Question: I have this code to build my plot
here is merged1.data
> structure(list(time = c(1391525413022, 1391525438998, 1391525440903,
1391525446466, 1391525451770, 1391525456050, 1391525472635, 1391525489437,
1391525502903, 1391525512793, 1391525524136, 1391525549132, 1391525562656,
1391525570842, 1391525578937, 1391525603513, 1391525858760, 1391525988388,
1391525991792, 1391526065759), time_print = structure(c(<PHONE>,
<PHONE>, <PHONE>, <PHONE>, <PHONE>, <PHONE>, <PHONE>,
<PHONE>, <PHONE>, <PHONE>, <PHONE>, <PHONE>, <PHONE>,
<PHONE>, <PHONE>, <PHONE>, <PHONE>, <PHONE>, <PHONE>,
<PHONE>), class = c("POSIXct", "POSIXt"), tzone = ""), elapsed = c(2016,
1830, 2494, 2717, 2837, 1093, 1216, 2536, 2656, 2416, 2093, 2684,
1878, 2808, 2294, 1179, 1291, 1166, 1244, 1039), threads = c(7,
7, 7, 7, 7, 7, 7, 7, 7, 7, 7, 7, 7, 7, 7, 7, 7, 7, 7, 7), version = structure(c(1L,
1L, 1L, 1L, 1L, 1L, 1L, 1L, 1L, 1L, 1L, 1L, 1L, 1L, 1L, 1L, 1L,
1L, 1L, 1L), .Label = "025.00", class = "factor")), .Names = c("time",
"time_print", "elapsed", "threads", "version"), row.names = c(NA,
-20L), class = "data.frame")
here is merged2.data
> structure(list(time = c(1391525413022, 1391525438998, 1391525440903,
1391525446466, 1391525451770, 1391525456050, 1391525472635, 1391525489437,
1391525502903, 1391525512793, 1391525524136, 1391525549132, 1391525562656,
1391525570842, 1391525578937, 1391525603513, 1391525858760, 1391525988388,
1391525991792, 1391526065759), time_print = structure(c(<PHONE>,
<PHONE>, <PHONE>, <PHONE>, <PHONE>, <PHONE>, <PHONE>,
<PHONE>, <PHONE>, <PHONE>, <PHONE>, <PHONE>, <PHONE>,
<PHONE>, <PHONE>, <PHONE>, <PHONE>, <PHONE>, <PHONE>,
<PHONE>), class = c("POSIXct", "POSIXt"), tzone = ""), elapsed = c(2016,
1830, 2494, 2717, 2837, 1093, 1216, 2536, 2656, 2416, 2093, 2684,
1878, 2808, 2294, 1179, 1291, 1166, 1244, 1039), threads = c(6,
6, 6, 6, 6, 6, 6, 6, 6, 6, 6, 6, 6, 6, 6, 6, 6, 6, 6, 6), version = structure(c(1L,
1L, 1L, 1L, 1L, 1L, 1L, 1L, 1L, 1L, 1L, 1L, 1L, 1L, 1L, 1L, 1L,
1L, 1L, 1L), .Label = "025.02", class = "factor")), .Names = c("time",
"time_print", "elapsed", "threads", "version"), row.names = c(NA,
-20L), class = "data.frame")
and the plot function
'''
combined_plot <- ggplot(merged1.data, aes(x=threads, y=elapsed)) +
geom_point(aes(size = elapsed,shape=version, colour=time), show_guide = TRUE) +
scale_size(guide="none") +
scale_color_gradient(high = "black", low="green", name="Time") +
geom_point(data=merged2.data, aes(size = elapsed, shape=version, colour=time), show_guide = TRUE) +
scale_shape_manual(values=c(15,17), name="Versions")
'''
Here I'm plotting response time vs current amount of threads running and gradient supposed to be a third dimention on the 2d screen just to indicate where we started capturing data and where we're ended to do this.
'time' is a timestamp like '1.391525e+12' (as it shows in the console) and when I compute gradient color with this values, it looks ugly on the legend.
So what I want is to compute gradient color depending on this list of numeric values but to show them converted (for instance, into a human-readable date/time) as labels on my gradient legend. Now this looks like on the picture below:

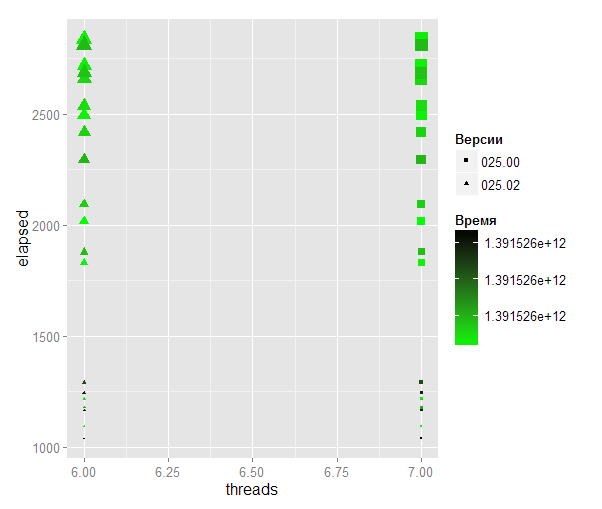
Answer: Define a formatter function as <URL> in the Cookbook:
'''
datetime_formatter <- function(x) {
x <- as.POSIXct(x/1000, origin = "1970-01-01")
lab <- format(x, "%d.%m. %H:%M:%S")
lab
}
combined_plot <- ggplot(merged1.data, aes(x=threads, y=elapsed)) +
geom_point(aes(size = elapsed,shape=version, colour=time), show_guide = TRUE) +
scale_size(guide="none") +
scale_color_gradient(high = "black", low="green", name="Time", label=datetime_formatter) +
geom_point(data=merged2.data, aes(size = elapsed, shape=version, colour=time), show_guide = TRUE) +
scale_shape_manual(values=c(15,17), name="Versions")
print(combined_plot)
'''

Here is what I believe is a better way to present this data (assuming your real data is less redundant than what you show here).
'''
DF <- rbind(merged1.data, merged2.data)
combined_plot <- ggplot(DF,
aes(x=time_print, y=elapsed, colour=factor(threads),
shape=version)) +
geom_point(size=5)
print(combined_plot)
'''

However, it's difficult to recommend alternatives without having all the facts.